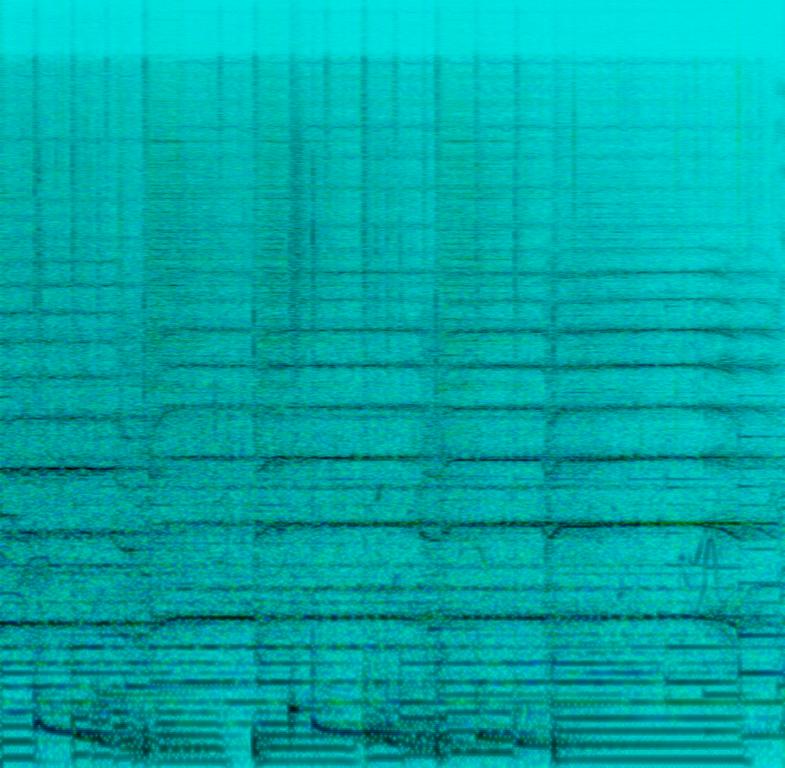
The Romance song features an electric guitar lick, low toms roll and soft crash cymbal, followed by emotional piano chord progression and wide background crowd screams, as the passionate male vocal sings over it. Judging by the crowd sound effect, it seems that this is a live performance. Sounds emotional, passionate, heartfelt and romantic.